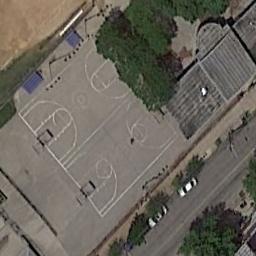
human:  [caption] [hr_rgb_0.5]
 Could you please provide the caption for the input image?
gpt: Two basketball courts surrounded by the green belt and a road beside .

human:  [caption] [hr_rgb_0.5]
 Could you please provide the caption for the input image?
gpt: A basketball court is on the open place next to a road .

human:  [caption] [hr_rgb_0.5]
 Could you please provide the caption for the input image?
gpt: There are two basketball courts .

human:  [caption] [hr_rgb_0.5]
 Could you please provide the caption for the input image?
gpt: The basketball courts on the concrete floor are next to the road,With trees nearby .

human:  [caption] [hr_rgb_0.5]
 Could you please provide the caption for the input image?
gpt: Two cars are on the road next to the basketball courts .